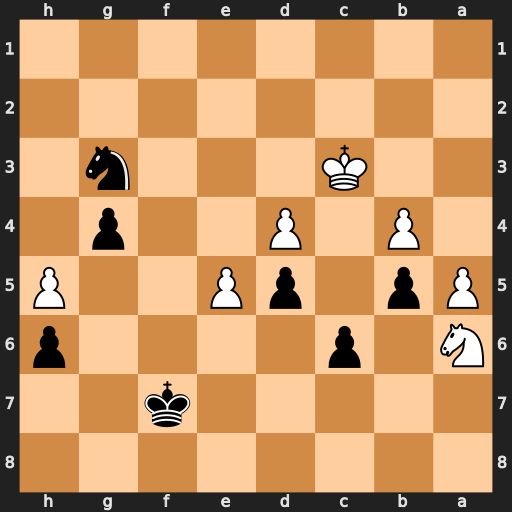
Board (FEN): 8/5k2/N1p4p/Pp1pP2P/1P1P2p1/2K3n1/8/8
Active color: b
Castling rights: -
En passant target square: -
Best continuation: Ne4+ Kd3 g3